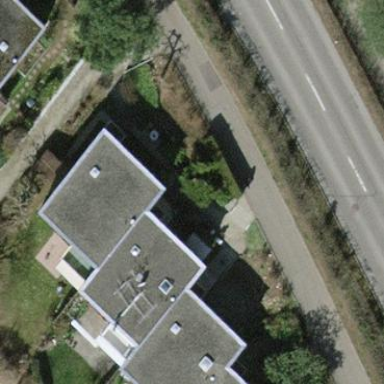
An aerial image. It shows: Terrace building.